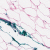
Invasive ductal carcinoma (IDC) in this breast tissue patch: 0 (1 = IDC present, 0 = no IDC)